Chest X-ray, PA view. Patient: 74 years old, sex M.
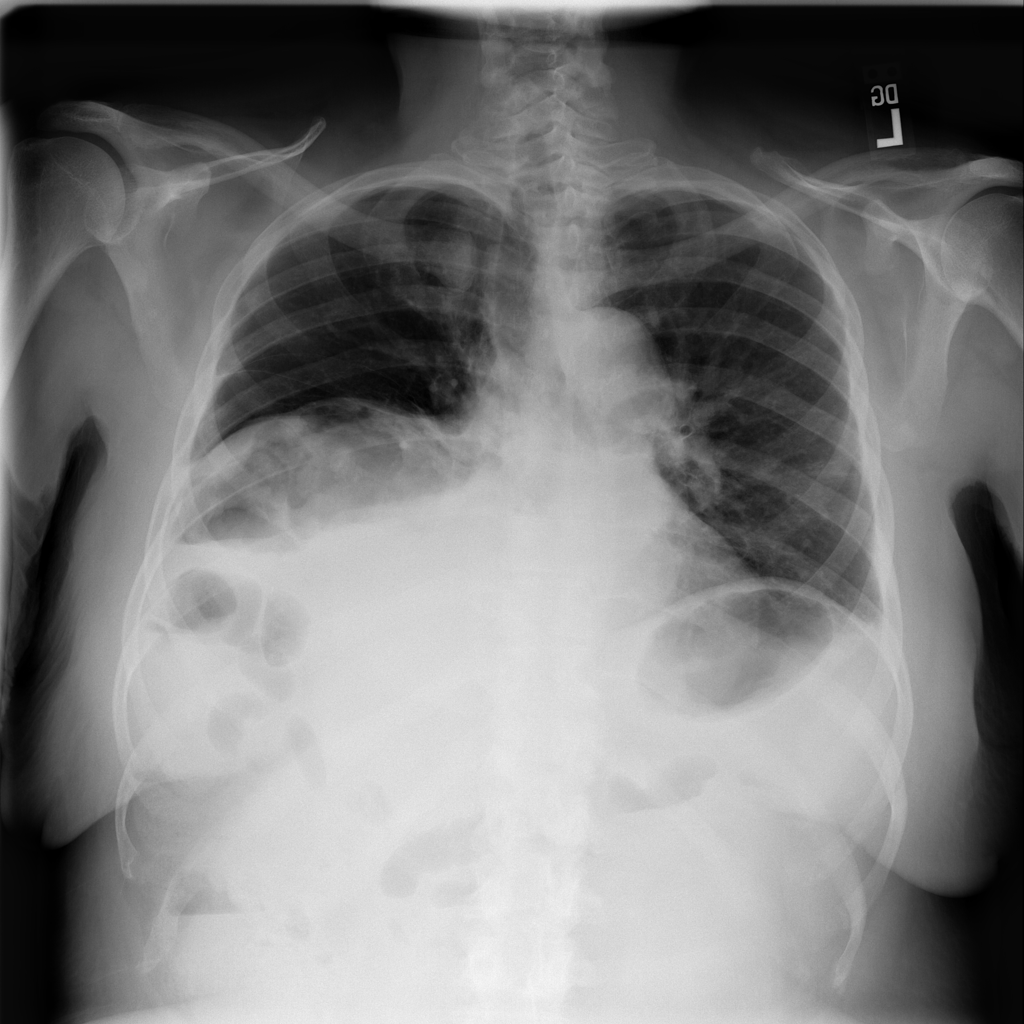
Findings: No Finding